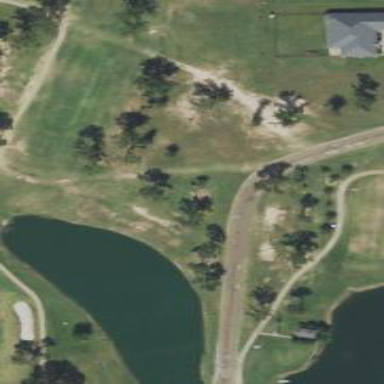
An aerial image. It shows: Water hazard in golf course. The hazard is natural water feature.